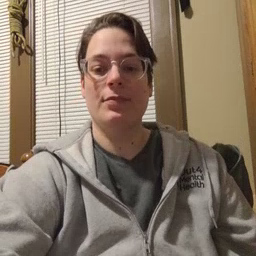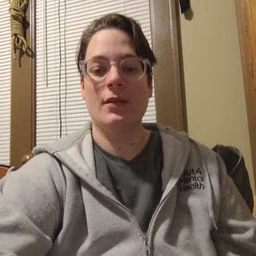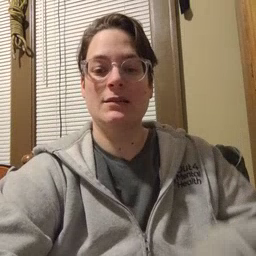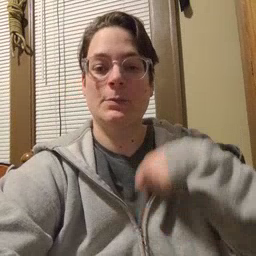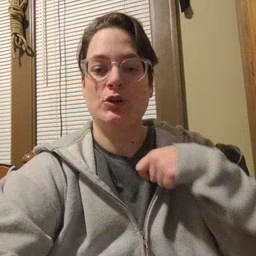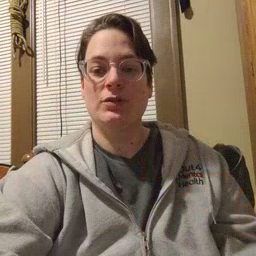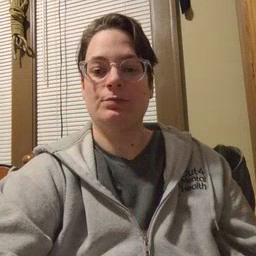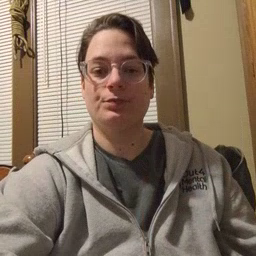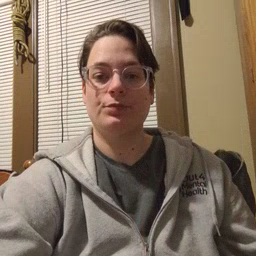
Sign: zipper